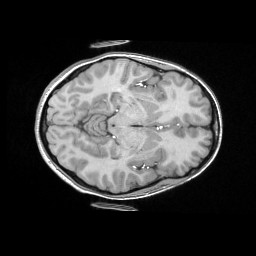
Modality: T1w
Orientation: axial